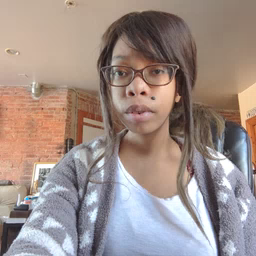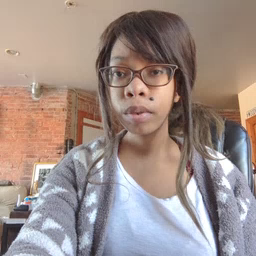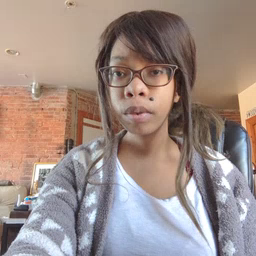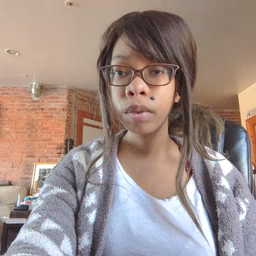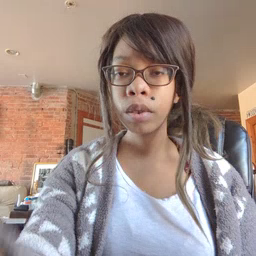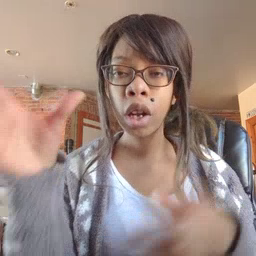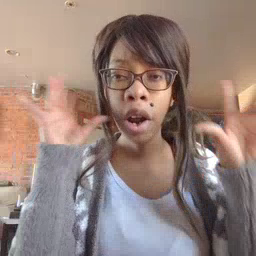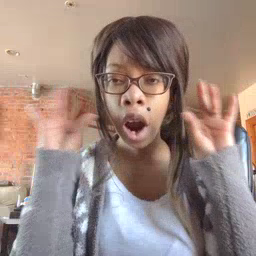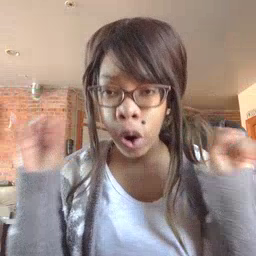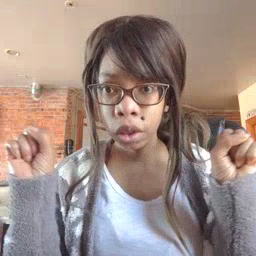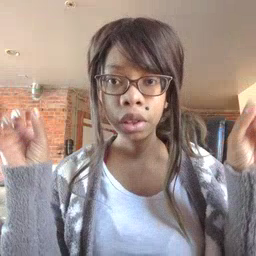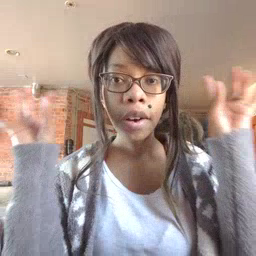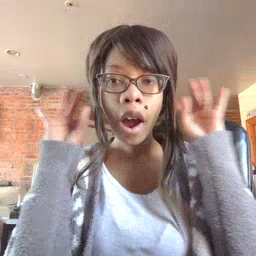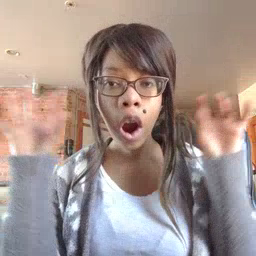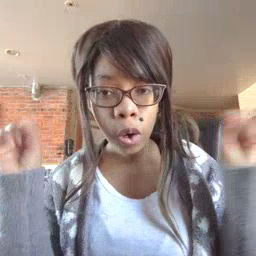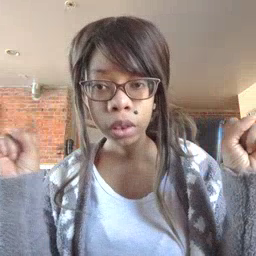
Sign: loud